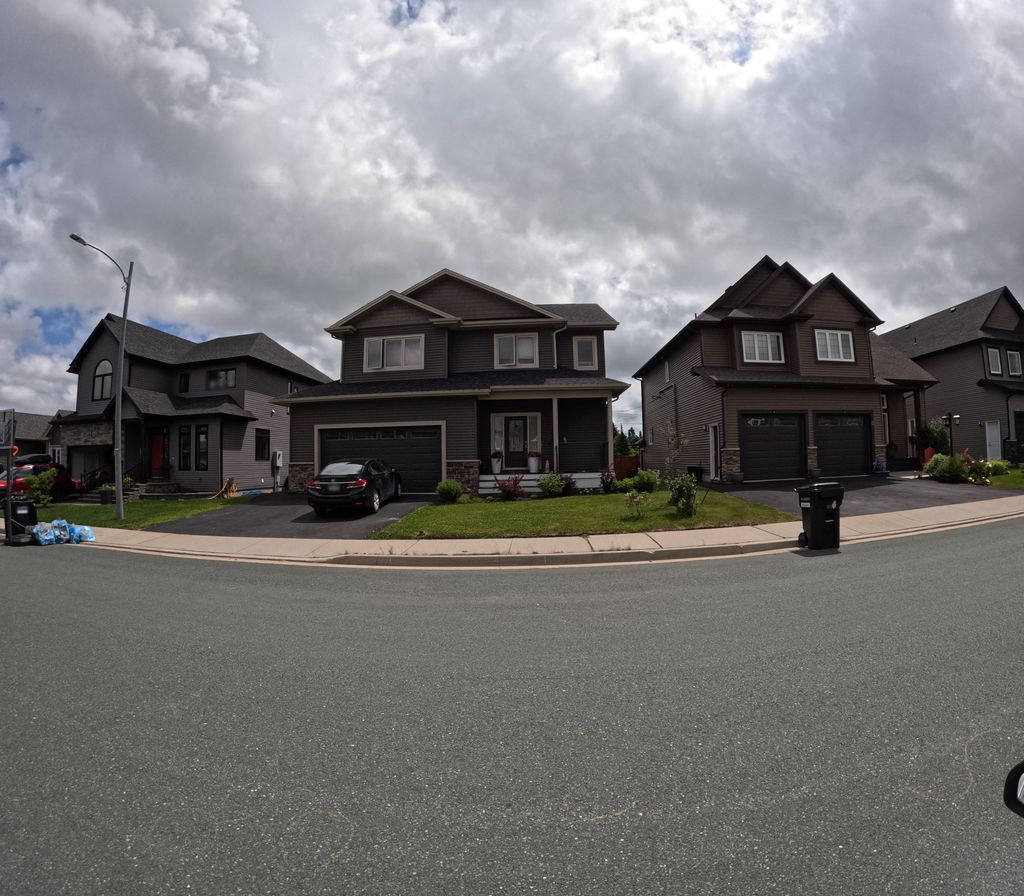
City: st_johns